Question: I am a first time maven user. The project I have needs to be deployed into JBoss 4.2 server as a war file.
I realized we can eliminate if we are using .
Previously I used to configure my build path and my jars location in build.properties file.
Now using Maven I am confused how to build a war file with referenced libraries are with Maven.
My directory structure is as follows:

My previous build.properties file was :
'''
deploydir=C:/jboss-4.2.3.GA/server/default/deploy
userlib=C:/Jar/empty
warname=bala
'''
My pom.xml for Maven is:
'''
<project xmlns="http://maven.apache.org/POM/4.0.0" xmlns:xsi="http://www.w3.org/2001/XMLSchema-instance"
xsi:schemaLocation="http://maven.apache.org/POM/4.0.0 http://maven.apache.org/xsd/maven-4.0.0.xsd">
<modelVersion>4.0.0</modelVersion>
<groupId>com.source.sample</groupId>
<artifactId>JavaServerFaces</artifactId>
<packaging>war</packaging>
<version>0.0.1-SNAPSHOT</version>
<name>JavaServerFaces Maven Webapp</name>
<url>http://maven.apache.org</url>
<description>This is a sample project</description>
<dependencies>
<dependency>
<groupId>com.sun.faces</groupId>
<artifactId>jsf-api</artifactId>
<version>2.1.7</version>
</dependency>
<dependency>
<groupId>com.sun.faces</groupId>
<artifactId>jsf-impl</artifactId>
<version>2.1.7</version>
</dependency>
<dependency>
<groupId>javax.servlet</groupId>
<artifactId>jstl</artifactId>
<version>1.2</version>
</dependency>
<dependency>
<groupId>javax.servlet</groupId>
<artifactId>servlet-api</artifactId>
<version>2.5</version>
</dependency>
<dependency>
<groupId>javax.servlet.jsp</groupId>
<artifactId>jsp-api</artifactId>
<version>2.1</version>
</dependency>
<dependency>
<groupId>com.sun.el</groupId>
<artifactId>el-ri</artifactId>
<version>1.0</version>
</dependency>
</dependencies>
</project>
'''
I am trying to build the war file by right clicking the project and "Run as - Maven Install".
I am getting error as follows.
'''
[INFO] Scanning for projects...
[INFO]
[INFO] ------------------------------------------------------------------------
[INFO] Building JavaServerFaces Maven Webapp 0.0.1-SNAPSHOT
[INFO] ------------------------------------------------------------------------
Downloading: http://repo.maven.apache.org/maven2/org/apache/maven/plugins/maven-resources-plugin/2.5/maven-resources-plugin-2.5.pom
Downloaded: http://repo.maven.apache.org/maven2/org/apache/maven/plugins/maven-resources-plugin/2.5/maven-resources-plugin-2.5.pom (7 KB at 5.9 KB/sec)
Downloading: http://repo.maven.apache.org/maven2/org/apache/maven/plugins/maven-plugins/19/maven-plugins-19.pom
Downloaded: http://repo.maven.apache.org/maven2/org/apache/maven/plugins/maven-plugins/19/maven-plugins-19.pom (11 KB at 22.9 KB/sec)
Downloading: http://repo.maven.apache.org/maven2/org/apache/maven/maven-parent/19/maven-parent-19.pom
Downloaded: http://repo.maven.apache.org/maven2/org/apache/maven/maven-parent/19/maven-parent-19.pom (25 KB at 35.0 KB/sec)
Downloading: http://repo.maven.apache.org/maven2/org/apache/apache/9/apache-9.pom
Downloaded: http://repo.maven.apache.org/maven2/org/apache/apache/9/apache-9.pom (15 KB at 30.7 KB/sec)
Downloading: http://repo.maven.apache.org/maven2/org/apache/maven/plugins/maven-resources-plugin/2.5/maven-resources-plugin-2.5.jar
Downloaded: http://repo.maven.apache.org/maven2/org/apache/maven/plugins/maven-resources-plugin/2.5/maven-resources-plugin-2.5.jar (26 KB at 35.1 KB/sec)
Downloading: http://repo.maven.apache.org/maven2/org/apache/maven/plugins/maven-surefire-plugin/2.10/maven-surefire-plugin-2.10.pom
Downloaded: http://repo.maven.apache.org/maven2/org/apache/maven/plugins/maven-surefire-plugin/2.10/maven-surefire-plugin-2.10.pom (11 KB at 22.5 KB/sec)
Downloading: http://repo.maven.apache.org/maven2/org/apache/maven/surefire/surefire/2.10/surefire-2.10.pom
Downloaded: http://repo.maven.apache.org/maven2/org/apache/maven/surefire/surefire/2.10/surefire-2.10.pom (12 KB at 24.7 KB/sec)
Downloading: http://repo.maven.apache.org/maven2/org/apache/maven/maven-parent/20/maven-parent-20.pom
Downloaded: http://repo.maven.apache.org/maven2/org/apache/maven/maven-parent/20/maven-parent-20.pom (25 KB at 49.0 KB/sec)
Downloading: http://repo.maven.apache.org/maven2/org/apache/maven/plugins/maven-surefire-plugin/2.10/maven-surefire-plugin-2.10.jar
Downloaded: http://repo.maven.apache.org/maven2/org/apache/maven/plugins/maven-surefire-plugin/2.10/maven-surefire-plugin-2.10.jar (30 KB at 39.4 KB/sec)
Downloading: http://repo.maven.apache.org/maven2/org/apache/maven/plugins/maven-install-plugin/2.3.1/maven-install-plugin-2.3.1.pom
Downloaded: http://repo.maven.apache.org/maven2/org/apache/maven/plugins/maven-install-plugin/2.3.1/maven-install-plugin-2.3.1.pom (5 KB at 10.2 KB/sec)
Downloading: http://repo.maven.apache.org/maven2/org/apache/maven/plugins/maven-install-plugin/2.3.1/maven-install-plugin-2.3.1.jar
Downloaded: http://repo.maven.apache.org/maven2/org/apache/maven/plugins/maven-install-plugin/2.3.1/maven-install-plugin-2.3.1.jar (23 KB at 41.9 KB/sec)
[INFO]
[INFO] --- maven-resources-plugin:2.5:resources (default-resources) @ JavaServerFaces ---
Downloading: http://repo.maven.apache.org/maven2/org/apache/maven/shared/maven-filtering/1.0/maven-filtering-1.0.pom
Downloaded: http://repo.maven.apache.org/maven2/org/apache/maven/shared/maven-filtering/1.0/maven-filtering-1.0.pom (6 KB at 12.0 KB/sec)
Downloading: http://repo.maven.apache.org/maven2/org/apache/maven/shared/maven-shared-components/16/maven-shared-components-16.pom
Downloaded: http://repo.maven.apache.org/maven2/org/apache/maven/shared/maven-shared-components/16/maven-shared-components-16.pom (9 KB at 17.4 KB/sec)
Downloading: http://repo.maven.apache.org/maven2/org/apache/maven/shared/maven-filtering/1.0/maven-filtering-1.0.jar
Downloaded: http://repo.maven.apache.org/maven2/org/apache/maven/shared/maven-filtering/1.0/maven-filtering-1.0.jar (42 KB at 39.5 KB/sec)
[debug] execute contextualize
[WARNING] Using platform encoding (Cp1252 actually) to copy filtered resources, i.e. build is platform dependent!
[INFO] Copying 0 resource
[INFO]
[INFO] --- maven-compiler-plugin:2.3.2:compile (default-compile) @ JavaServerFaces ---
[INFO] Nothing to compile - all classes are up to date
[INFO]
[INFO] --- maven-resources-plugin:2.5:testResources (default-testResources) @ JavaServerFaces ---
[debug] execute contextualize
[WARNING] Using platform encoding (Cp1252 actually) to copy filtered resources, i.e. build is platform dependent!
[INFO] Copying 0 resource
[INFO]
[INFO] --- maven-compiler-plugin:2.3.2:testCompile (default-testCompile) @ JavaServerFaces ---
[INFO] Nothing to compile - all classes are up to date
[INFO]
[INFO] --- maven-surefire-plugin:2.10:test (default-test) @ JavaServerFaces ---
Downloading: http://repo.maven.apache.org/maven2/org/apache/maven/maven-plugin-api/2.0.9/maven-plugin-api-2.0.9.pom
Downloaded: http://repo.maven.apache.org/maven2/org/apache/maven/maven-plugin-api/2.0.9/maven-plugin-api-2.0.9.pom (2 KB at 3.1 KB/sec)
Downloading: http://repo.maven.apache.org/maven2/org/apache/maven/maven/2.0.9/maven-2.0.9.pom
Downloaded: http://repo.maven.apache.org/maven2/org/apache/maven/maven/2.0.9/maven-2.0.9.pom (19 KB at 21.9 KB/sec)
Downloading: http://repo.maven.apache.org/maven2/org/apache/maven/maven-parent/8/maven-parent-8.pom
Downloaded: http://repo.maven.apache.org/maven2/org/apache/maven/maven-parent/8/maven-parent-8.pom (24 KB at 29.6 KB/sec)
Downloading: http://repo.maven.apache.org/maven2/org/apache/apache/4/apache-4.pom
Downloaded: http://repo.maven.apache.org/maven2/org/apache/apache/4/apache-4.pom (5 KB at 8.3 KB/sec)
Downloading: http://repo.maven.apache.org/maven2/org/apache/maven/surefire/surefire-booter/2.10/surefire-booter-2.10.pom
Downloaded: http://repo.maven.apache.org/maven2/org/apache/maven/surefire/surefire-booter/2.10/surefire-booter-2.10.pom (3 KB at 4.3 KB/sec)
Downloading: http://repo.maven.apache.org/maven2/org/apache/maven/surefire/surefire-api/2.10/surefire-api-2.10.pom
Downloaded: http://repo.maven.apache.org/maven2/org/apache/maven/surefire/surefire-api/2.10/surefire-api-2.10.pom (3 KB at 4.8 KB/sec)
Downloading: http://repo.maven.apache.org/maven2/org/apache/maven/surefire/maven-surefire-common/2.10/maven-surefire-common-2.10.pom
Downloaded: http://repo.maven.apache.org/maven2/org/apache/maven/surefire/maven-surefire-common/2.10/maven-surefire-common-2.10.pom (4 KB at 8.1 KB/sec)
Downloading: http://repo.maven.apache.org/maven2/org/codehaus/plexus/plexus-utils/2.1/plexus-utils-2.1.pom
Downloaded: http://repo.maven.apache.org/maven2/org/codehaus/plexus/plexus-utils/2.1/plexus-utils-2.1.pom (4 KB at 8.1 KB/sec)
Downloading: http://repo.maven.apache.org/maven2/org/sonatype/spice/spice-parent/16/spice-parent-16.pom
Downloaded: http://repo.maven.apache.org/maven2/org/sonatype/spice/spice-parent/16/spice-parent-16.pom (9 KB at 16.9 KB/sec)
Downloading: http://repo.maven.apache.org/maven2/org/sonatype/forge/forge-parent/5/forge-parent-5.pom
Downloaded: http://repo.maven.apache.org/maven2/org/sonatype/forge/forge-parent/5/forge-parent-5.pom (9 KB at 16.9 KB/sec)
Downloading: http://repo.maven.apache.org/maven2/org/apache/maven/maven-artifact/2.0.9/maven-artifact-2.0.9.pom
Downloaded: http://repo.maven.apache.org/maven2/org/apache/maven/maven-artifact/2.0.9/maven-artifact-2.0.9.pom (2 KB at 3.3 KB/sec)
Downloading: http://repo.maven.apache.org/maven2/org/apache/maven/maven-project/2.0.9/maven-project-2.0.9.pom
Downloaded: http://repo.maven.apache.org/maven2/org/apache/maven/maven-project/2.0.9/maven-project-2.0.9.pom (3 KB at 5.1 KB/sec)
Downloading: http://repo.maven.apache.org/maven2/org/apache/maven/maven-settings/2.0.9/maven-settings-2.0.9.pom
Downloaded: http://repo.maven.apache.org/maven2/org/apache/maven/maven-settings/2.0.9/maven-settings-2.0.9.pom (3 KB at 4.0 KB/sec)
Downloading: http://repo.maven.apache.org/maven2/org/apache/maven/maven-model/2.0.9/maven-model-2.0.9.pom
Downloaded: http://repo.maven.apache.org/maven2/org/apache/maven/maven-model/2.0.9/maven-model-2.0.9.pom (4 KB at 6.6 KB/sec)
Downloading: http://repo.maven.apache.org/maven2/org/apache/maven/maven-profile/2.0.9/maven-profile-2.0.9.pom
Downloaded: http://repo.maven.apache.org/maven2/org/apache/maven/maven-profile/2.0.9/maven-profile-2.0.9.pom (3 KB at 4.1 KB/sec)
Downloading: http://repo.maven.apache.org/maven2/org/apache/maven/maven-artifact-manager/2.0.9/maven-artifact-manager-2.0.9.pom
Downloaded: http://repo.maven.apache.org/maven2/org/apache/maven/maven-artifact-manager/2.0.9/maven-artifact-manager-2.0.9.pom (3 KB at 5.1 KB/sec)
Downloading: http://repo.maven.apache.org/maven2/org/apache/maven/maven-repository-metadata/2.0.9/maven-repository-metadata-2.0.9.pom
Downloaded: http://repo.maven.apache.org/maven2/org/apache/maven/maven-repository-metadata/2.0.9/maven-repository-metadata-2.0.9.pom (2 KB at 4.0 KB/sec)
Downloading: http://repo.maven.apache.org/maven2/org/apache/maven/maven-plugin-registry/2.0.9/maven-plugin-registry-2.0.9.pom
Downloaded: http://repo.maven.apache.org/maven2/org/apache/maven/maven-plugin-registry/2.0.9/maven-plugin-registry-2.0.9.pom (2 KB at 4.0 KB/sec)
Downloading: http://repo.maven.apache.org/maven2/org/apache/maven/maven-core/2.0.9/maven-core-2.0.9.pom
Downloaded: http://repo.maven.apache.org/maven2/org/apache/maven/maven-core/2.0.9/maven-core-2.0.9.pom (8 KB at 15.7 KB/sec)
Downloading: http://repo.maven.apache.org/maven2/org/apache/maven/maven-plugin-parameter-documenter/2.0.9/maven-plugin-parameter-documenter-2.0.9.pom
Downloaded: http://repo.maven.apache.org/maven2/org/apache/maven/maven-plugin-parameter-documenter/2.0.9/maven-plugin-parameter-documenter-2.0.9.pom (2 KB at 4.0 KB/sec)
Downloading: http://repo.maven.apache.org/maven2/org/apache/maven/reporting/maven-reporting-api/2.0.9/maven-reporting-api-2.0.9.pom
Downloaded: http://repo.maven.apache.org/maven2/org/apache/maven/reporting/maven-reporting-api/2.0.9/maven-reporting-api-2.0.9.pom (2 KB at 3.8 KB/sec)
Downloading: http://repo.maven.apache.org/maven2/org/apache/maven/reporting/maven-reporting/2.0.9/maven-reporting-2.0.9.pom
Downloaded: http://repo.maven.apache.org/maven2/org/apache/maven/reporting/maven-reporting/2.0.9/maven-reporting-2.0.9.pom (2 KB at 3.0 KB/sec)
Downloading: http://repo.maven.apache.org/maven2/org/apache/maven/maven-error-diagnostics/2.0.9/maven-error-diagnostics-2.0.9.pom
Downloaded: http://repo.maven.apache.org/maven2/org/apache/maven/maven-error-diagnostics/2.0.9/maven-error-diagnostics-2.0.9.pom (2 KB at 3.3 KB/sec)
Downloading: http://repo.maven.apache.org/maven2/org/apache/maven/maven-plugin-descriptor/2.0.9/maven-plugin-descriptor-2.0.9.pom
Downloaded: http://repo.maven.apache.org/maven2/org/apache/maven/maven-plugin-descriptor/2.0.9/maven-plugin-descriptor-2.0.9.pom (3 KB at 4.3 KB/sec)
Downloading: http://repo.maven.apache.org/maven2/org/apache/maven/maven-monitor/2.0.9/maven-monitor-2.0.9.pom
Downloaded: http://repo.maven.apache.org/maven2/org/apache/maven/maven-monitor/2.0.9/maven-monitor-2.0.9.pom (2 KB at 2.7 KB/sec)
Downloading: http://repo.maven.apache.org/maven2/org/apache/maven/maven-toolchain/2.0.9/maven-toolchain-2.0.9.pom
Downloaded: http://repo.maven.apache.org/maven2/org/apache/maven/maven-toolchain/2.0.9/maven-toolchain-2.0.9.pom (4 KB at 7.3 KB/sec)
Downloading: http://repo.maven.apache.org/maven2/org/apache/maven/shared/maven-common-artifact-filters/1.3/maven-common-artifact-filters-1.3.pom
Downloaded: http://repo.maven.apache.org/maven2/org/apache/maven/shared/maven-common-artifact-filters/1.3/maven-common-artifact-filters-1.3.pom (4 KB at 7.7 KB/sec)
Downloading: http://repo.maven.apache.org/maven2/org/apache/maven/shared/maven-shared-components/12/maven-shared-components-12.pom
Downloaded: http://repo.maven.apache.org/maven2/org/apache/maven/shared/maven-shared-components/12/maven-shared-components-12.pom (10 KB at 18.8 KB/sec)
Downloading: http://repo.maven.apache.org/maven2/org/apache/maven/maven-parent/13/maven-parent-13.pom
Downloaded: http://repo.maven.apache.org/maven2/org/apache/maven/maven-parent/13/maven-parent-13.pom (23 KB at 44.2 KB/sec)
Downloading: http://repo.maven.apache.org/maven2/org/apache/apache/6/apache-6.pom
Downloaded: http://repo.maven.apache.org/maven2/org/apache/apache/6/apache-6.pom (13 KB at 25.9 KB/sec)
Downloading: http://repo.maven.apache.org/maven2/org/codehaus/plexus/plexus-container-default/1.0-alpha-9/plexus-container-default-1.0-alpha-9.pom
Downloaded: http://repo.maven.apache.org/maven2/org/codehaus/plexus/plexus-container-default/1.0-alpha-9/plexus-container-default-1.0-alpha-9.pom (2 KB at 2.6 KB/sec)
Downloading: http://repo.maven.apache.org/maven2/org/apache/maven/surefire/surefire-booter/2.10/surefire-booter-2.10.jar
Downloading: http://repo.maven.apache.org/maven2/org/apache/maven/surefire/surefire-api/2.10/surefire-api-2.10.jar
Downloading: http://repo.maven.apache.org/maven2/org/apache/maven/shared/maven-common-artifact-filters/1.3/maven-common-artifact-filters-1.3.jar
Downloading: http://repo.maven.apache.org/maven2/org/apache/maven/surefire/maven-surefire-common/2.10/maven-surefire-common-2.10.jar
Downloading: http://repo.maven.apache.org/maven2/org/codehaus/plexus/plexus-utils/2.1/plexus-utils-2.1.jar
Downloaded: http://repo.maven.apache.org/maven2/org/apache/maven/surefire/surefire-booter/2.10/surefire-booter-2.10.jar (34 KB at 40.7 KB/sec)
Downloading: http://repo.maven.apache.org/maven2/org/apache/maven/reporting/maven-reporting-api/2.0.9/maven-reporting-api-2.0.9.jar
Downloaded: http://repo.maven.apache.org/maven2/org/apache/maven/shared/maven-common-artifact-filters/1.3/maven-common-artifact-filters-1.3.jar (31 KB at 23.1 KB/sec)
Downloaded: http://repo.maven.apache.org/maven2/org/apache/maven/reporting/maven-reporting-api/2.0.9/maven-reporting-api-2.0.9.jar (10 KB at 19.2 KB/sec)
Downloaded: http://repo.maven.apache.org/maven2/org/apache/maven/surefire/maven-surefire-common/2.10/maven-surefire-common-2.10.jar (60 KB at 33.6 KB/sec)
Downloaded: http://repo.maven.apache.org/maven2/org/codehaus/plexus/plexus-utils/2.1/plexus-utils-2.1.jar (220 KB at 91.8 KB/sec)
Downloaded: http://repo.maven.apache.org/maven2/org/apache/maven/surefire/surefire-api/2.10/surefire-api-2.10.jar (158 KB at 65.1 KB/sec)
[INFO] Surefire report directory: C:\Users\User-1\workspace\01mkyoungJSF\target\surefire-reports
Downloading: http://repo.maven.apache.org/maven2/org/apache/maven/surefire/surefire-junit3/2.10/surefire-junit3-2.10.pom
Downloaded: http://repo.maven.apache.org/maven2/org/apache/maven/surefire/surefire-junit3/2.10/surefire-junit3-2.10.pom (2 KB at 3.4 KB/sec)
Downloading: http://repo.maven.apache.org/maven2/org/apache/maven/surefire/surefire-providers/2.10/surefire-providers-2.10.pom
Downloaded: http://repo.maven.apache.org/maven2/org/apache/maven/surefire/surefire-providers/2.10/surefire-providers-2.10.pom (3 KB at 4.7 KB/sec)
Downloading: http://repo.maven.apache.org/maven2/org/apache/maven/surefire/surefire-junit3/2.10/surefire-junit3-2.10.jar
Downloaded: http://repo.maven.apache.org/maven2/org/apache/maven/surefire/surefire-junit3/2.10/surefire-junit3-2.10.jar (26 KB at 46.8 KB/sec)
-------------------------------------------------------
T E S T S
-------------------------------------------------------
Results :
Tests run: 0, Failures: 0, Errors: 0, Skipped: 0
[INFO]
[INFO] --- maven-war-plugin:2.1.1:war (default-war) @ JavaServerFaces ---
Downloading: http://repo.maven.apache.org/maven2/org/apache/maven/maven-archiver/2.4.1/maven-archiver-2.4.1.pom
Downloaded: http://repo.maven.apache.org/maven2/org/apache/maven/maven-archiver/2.4.1/maven-archiver-2.4.1.pom (4 KB at 8.2 KB/sec)
Downloading: http://repo.maven.apache.org/maven2/org/codehaus/plexus/plexus-archiver/1.0/plexus-archiver-1.0.pom
Downloaded: http://repo.maven.apache.org/maven2/org/codehaus/plexus/plexus-archiver/1.0/plexus-archiver-1.0.pom (2 KB at 3.4 KB/sec)
Downloading: http://repo.maven.apache.org/maven2/org/codehaus/plexus/plexus-components/1.1.17/plexus-components-1.1.17.pom
Downloaded: http://repo.maven.apache.org/maven2/org/codehaus/plexus/plexus-components/1.1.17/plexus-components-1.1.17.pom (6 KB at 10.5 KB/sec)
Downloading: http://repo.maven.apache.org/maven2/org/codehaus/plexus/plexus/2.0.5/plexus-2.0.5.pom
Downloaded: http://repo.maven.apache.org/maven2/org/codehaus/plexus/plexus/2.0.5/plexus-2.0.5.pom (17 KB at 32.8 KB/sec)
Downloading: http://repo.maven.apache.org/maven2/org/codehaus/plexus/plexus-io/1.0/plexus-io-1.0.pom
Downloaded: http://repo.maven.apache.org/maven2/org/codehaus/plexus/plexus-io/1.0/plexus-io-1.0.pom (2 KB at 2.6 KB/sec)
Downloading: http://repo.maven.apache.org/maven2/org/codehaus/plexus/plexus-archiver/1.2/plexus-archiver-1.2.pom
Downloaded: http://repo.maven.apache.org/maven2/org/codehaus/plexus/plexus-archiver/1.2/plexus-archiver-1.2.pom (2 KB at 4.3 KB/sec)
Downloading: http://repo.maven.apache.org/maven2/org/codehaus/plexus/plexus-io/1.0.1/plexus-io-1.0.1.pom
Downloaded: http://repo.maven.apache.org/maven2/org/codehaus/plexus/plexus-io/1.0.1/plexus-io-1.0.1.pom (2 KB at 2.6 KB/sec)
Downloading: http://repo.maven.apache.org/maven2/com/thoughtworks/xstream/xstream/1.3.1/xstream-1.3.1.pom
Downloaded: http://repo.maven.apache.org/maven2/com/thoughtworks/xstream/xstream/1.3.1/xstream-1.3.1.pom (12 KB at 22.9 KB/sec)
Downloading: http://repo.maven.apache.org/maven2/com/thoughtworks/xstream/xstream-parent/1.3.1/xstream-parent-1.3.1.pom
Downloaded: http://repo.maven.apache.org/maven2/com/thoughtworks/xstream/xstream-parent/1.3.1/xstream-parent-1.3.1.pom (14 KB at 28.5 KB/sec)
Downloading: http://repo.maven.apache.org/maven2/xpp3/xpp3_min/1.1.4c/xpp3_min-1.1.4c.pom
Downloaded: http://repo.maven.apache.org/maven2/xpp3/xpp3_min/1.1.4c/xpp3_min-1.1.4c.pom (2 KB at 3.4 KB/sec)
Downloading: http://repo.maven.apache.org/maven2/org/apache/maven/shared/maven-filtering/1.0-beta-2/maven-filtering-1.0-beta-2.pom
Downloaded: http://repo.maven.apache.org/maven2/org/apache/maven/shared/maven-filtering/1.0-beta-2/maven-filtering-1.0-beta-2.pom (4 KB at 8.4 KB/sec)
Downloading: http://repo.maven.apache.org/maven2/org/apache/maven/shared/maven-shared-components/10/maven-shared-components-10.pom
Downloaded: http://repo.maven.apache.org/maven2/org/apache/maven/shared/maven-shared-components/10/maven-shared-components-10.pom (9 KB at 17.4 KB/sec)
Downloading: http://repo.maven.apache.org/maven2/org/apache/maven/maven-parent/9/maven-parent-9.pom
Downloaded: http://repo.maven.apache.org/maven2/org/apache/maven/maven-parent/9/maven-parent-9.pom (33 KB at 45.0 KB/sec)
Downloading: http://repo.maven.apache.org/maven2/org/codehaus/plexus/plexus-utils/1.5.6/plexus-utils-1.5.6.pom
Downloaded: http://repo.maven.apache.org/maven2/org/codehaus/plexus/plexus-utils/1.5.6/plexus-utils-1.5.6.pom (6 KB at 10.3 KB/sec)
Downloading: http://repo.maven.apache.org/maven2/org/codehaus/plexus/plexus/1.0.12/plexus-1.0.12.pom
Downloaded: http://repo.maven.apache.org/maven2/org/codehaus/plexus/plexus/1.0.12/plexus-1.0.12.pom (10 KB at 20.0 KB/sec)
Downloading: http://repo.maven.apache.org/maven2/org/codehaus/plexus/plexus-interpolation/1.6/plexus-interpolation-1.6.pom
Downloaded: http://repo.maven.apache.org/maven2/org/codehaus/plexus/plexus-interpolation/1.6/plexus-interpolation-1.6.pom (3 KB at 6.1 KB/sec)
Downloading: http://repo.maven.apache.org/maven2/org/apache/maven/maven-archiver/2.4.1/maven-archiver-2.4.1.jar
Downloading: http://repo.maven.apache.org/maven2/com/thoughtworks/xstream/xstream/1.3.1/xstream-1.3.1.jar
Downloading: http://repo.maven.apache.org/maven2/org/codehaus/plexus/plexus-archiver/1.2/plexus-archiver-1.2.jar
Downloading: http://repo.maven.apache.org/maven2/org/codehaus/plexus/plexus-io/1.0.1/plexus-io-1.0.1.jar
Downloading: http://repo.maven.apache.org/maven2/xpp3/xpp3_min/1.1.4c/xpp3_min-1.1.4c.jar
Downloaded: http://repo.maven.apache.org/maven2/org/apache/maven/maven-archiver/2.4.1/maven-archiver-2.4.1.jar (20 KB at 37.8 KB/sec)
Downloading: http://repo.maven.apache.org/maven2/org/apache/maven/shared/maven-filtering/1.0-beta-2/maven-filtering-1.0-beta-2.jar
Downloaded: http://repo.maven.apache.org/maven2/xpp3/xpp3_min/1.1.4c/xpp3_min-1.1.4c.jar (25 KB at 20.3 KB/sec)
Downloaded: http://repo.maven.apache.org/maven2/org/codehaus/plexus/plexus-io/1.0.1/plexus-io-1.0.1.jar (50 KB at 30.0 KB/sec)
Downloaded: http://repo.maven.apache.org/maven2/org/apache/maven/shared/maven-filtering/1.0-beta-2/maven-filtering-1.0-beta-2.jar (33 KB at 28.4 KB/sec)
Downloaded: http://repo.maven.apache.org/maven2/org/codehaus/plexus/plexus-archiver/1.2/plexus-archiver-1.2.jar (178 KB at 67.7 KB/sec)
Downloaded: http://repo.maven.apache.org/maven2/com/thoughtworks/xstream/xstream/1.3.1/xstream-1.3.1.jar (422 KB at 141.0 KB/sec)
[INFO] Packaging webapp
[INFO] Assembling webapp [JavaServerFaces] in [C:\Users\User-1\workspace\01mkyoungJSF\target\JavaServerFaces-0.0.1-SNAPSHOT]
[INFO] Processing war project
[INFO] Webapp assembled in [55 msecs]
[INFO] Building war: C:\Users\User-1\workspace\01mkyoungJSF\target\JavaServerFaces-0.0.1-SNAPSHOT.war
[INFO] ------------------------------------------------------------------------
[INFO] BUILD FAILURE
[INFO] ------------------------------------------------------------------------
[INFO] Total time: 42.821s
[INFO] Finished at: Wed Nov 14 15:06:16 IST 2012
[INFO] Final Memory: 6M/59M
[INFO] ------------------------------------------------------------------------
[ERROR] Failed to execute goal org.apache.maven.plugins:maven-war-plugin:2.1.1:war (default-war) on project JavaServerFaces: Error assembling WAR: webxml attribute is required (or pre-existing WEB-INF/web.xml if executing in update mode) -> [Help 1]
[ERROR]
[ERROR] To see the full stack trace of the errors, re-run Maven with the -e switch.
[ERROR] Re-run Maven using the -X switch to enable full debug logging.
[ERROR]
[ERROR] For more information about the errors and possible solutions, please read the following articles:
[ERROR] [Help 1] http://cwiki.apache.org/confluence/display/MAVEN/MojoExecutionException
'''
I am not understand how to do war file deployment into JBoss 4.2 server.
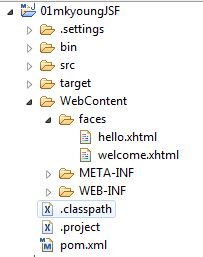
Answer: The problem is that the 'maven-war-plugin' cannot find the 'web.xml' file.
My suggestion if you want to go with maven is to stick to maven conventions and particularly the <URL>.
A simple war project would have the following directory layout: